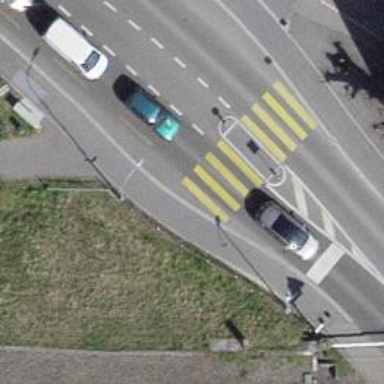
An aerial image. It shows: Uncontrolled zebra crossing with island. The crossing is marked with zebra stripes.